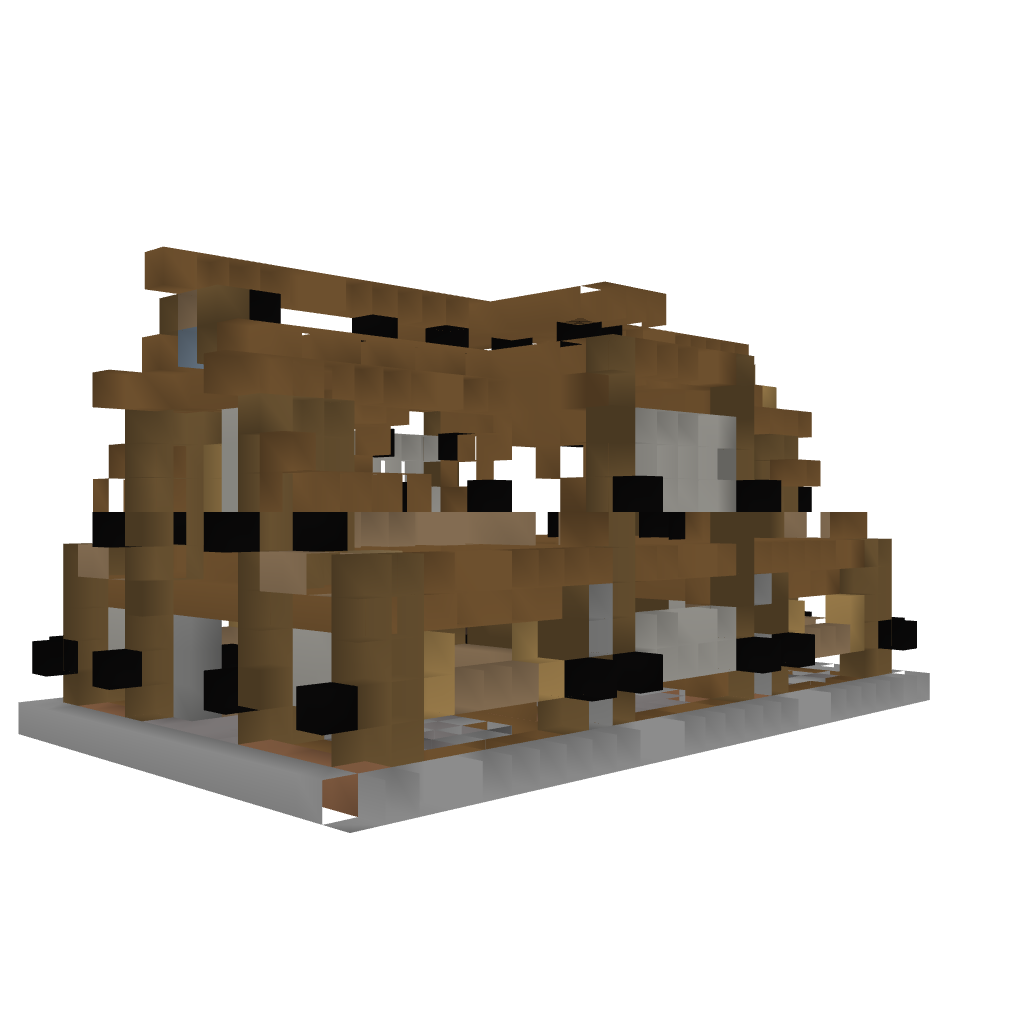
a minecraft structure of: Rustic Barn